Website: macys
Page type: delivery-shipping
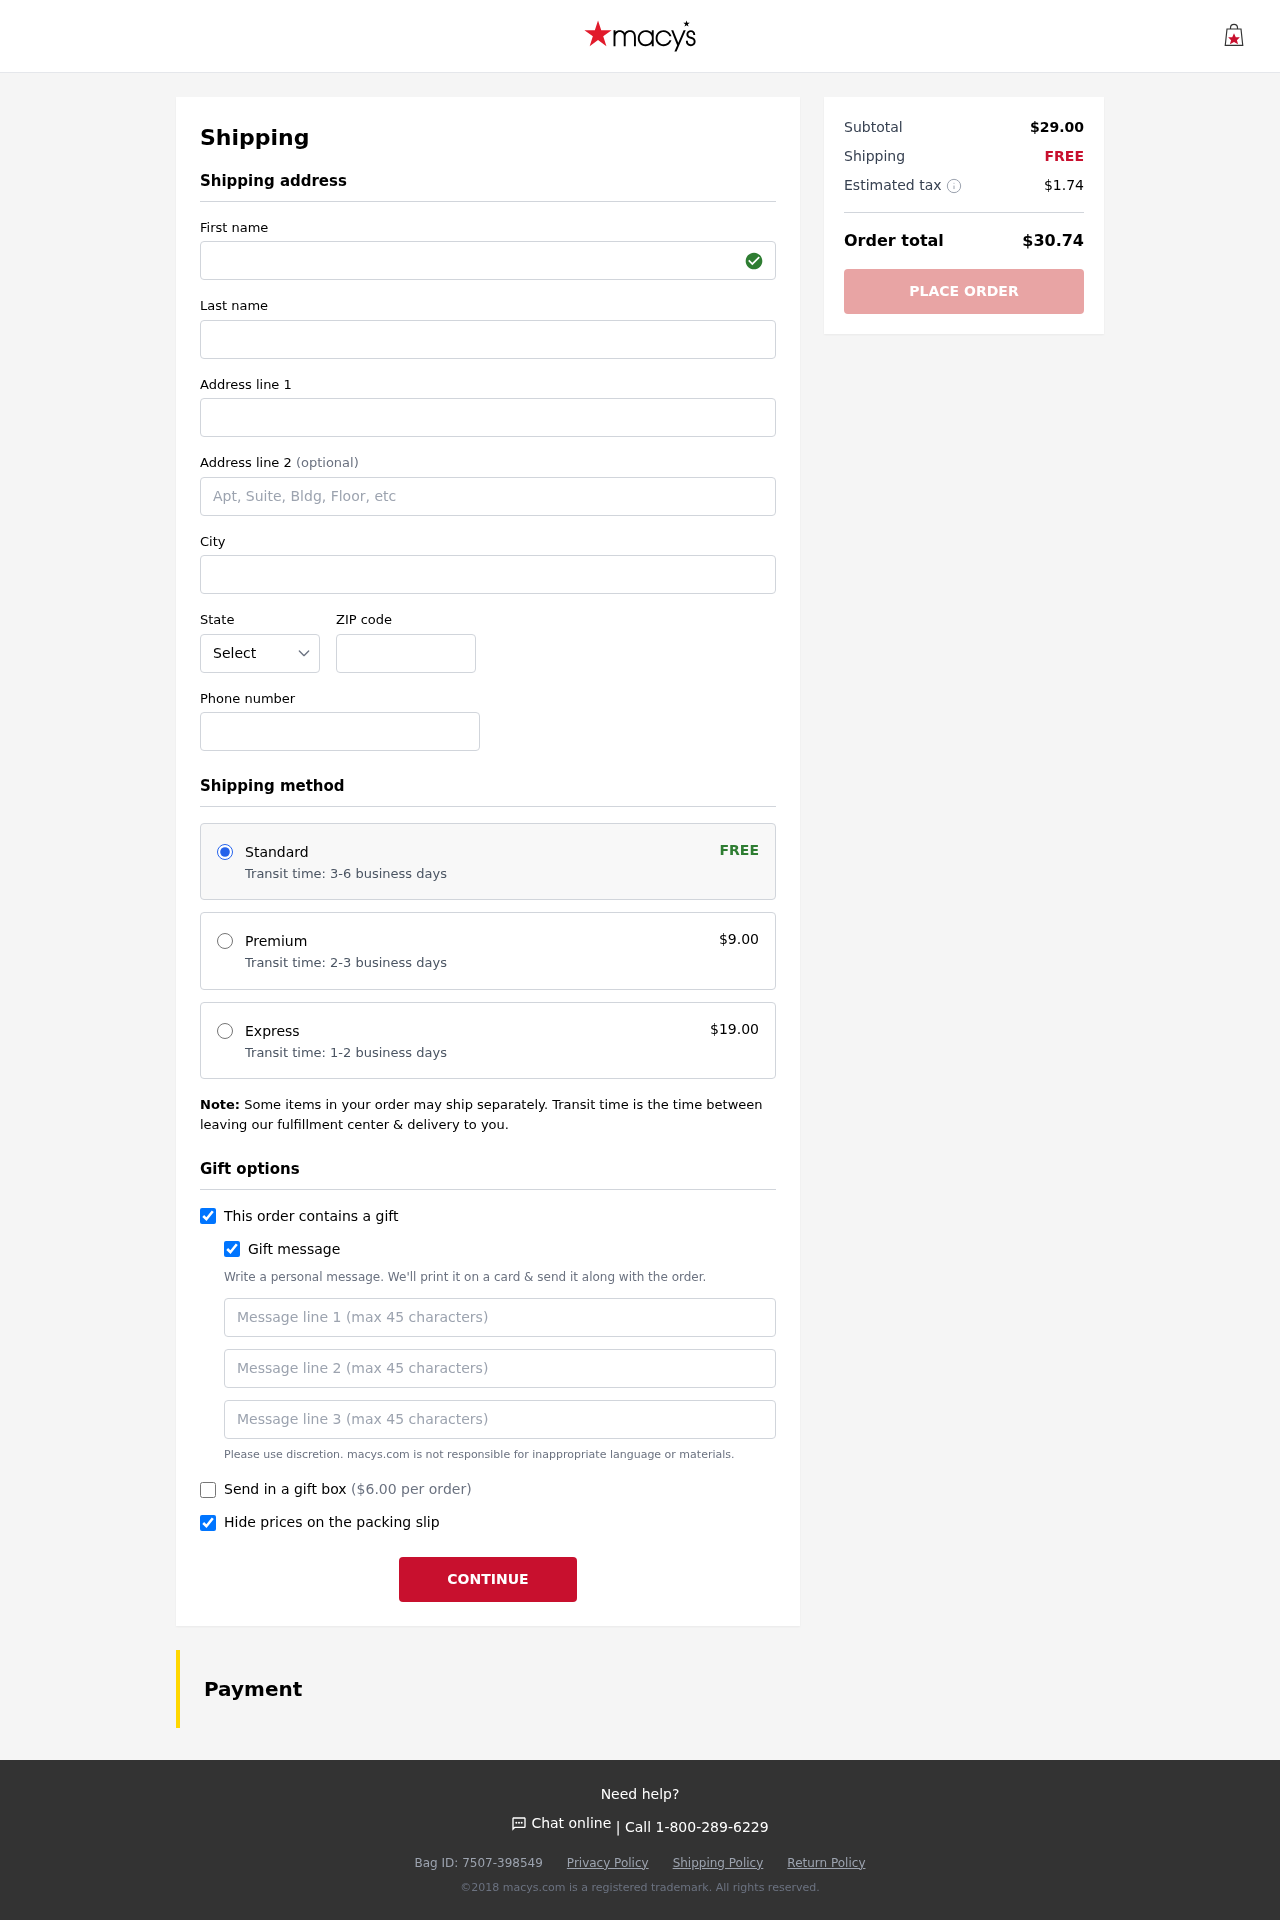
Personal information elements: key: PII_STATE_ABBR
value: NE
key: PII_FIRSTNAME
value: Kristina
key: PII_LASTNAME
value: Smith
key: PII_STREET
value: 250 Moore Park
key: PII_CITY
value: Thomasside
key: PII_POSTCODE
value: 18446
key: PII_PHONE
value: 4299877863
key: PII_GIFT_MESSAGE
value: Hey Jean, I found this adorable gray beret that I thought would keep you cozy and stylish this winter. I know how much you love looking chic, even when life throws challenges your way. Enjoy wearing it!  Kristina
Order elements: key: ORDER_SHIPPING_STANDARD
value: Transit time: 3-6 business days
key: ORDER_SHIPPING_COST
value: FREE
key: ORDER_SHIPPING_PREMIUM
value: Transit time: 2-3 business days
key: ORDER_SHIPPING_PREMIUM_PRICE
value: $9.00
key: ORDER_SHIPPING_EXPRESS
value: Transit time: 1-2 business days
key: ORDER_SHIPPING_EXPRESS_PRICE
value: $19.00
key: ORDER_GIFT_BOX_PRICE
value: ($6.00 per order)
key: ORDER_SUBTOTAL
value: $29.00
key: ORDER_SHIPPING_COST2
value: FREE
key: ORDER_TAX
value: $1.74
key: ORDER_TOTAL
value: $30.74